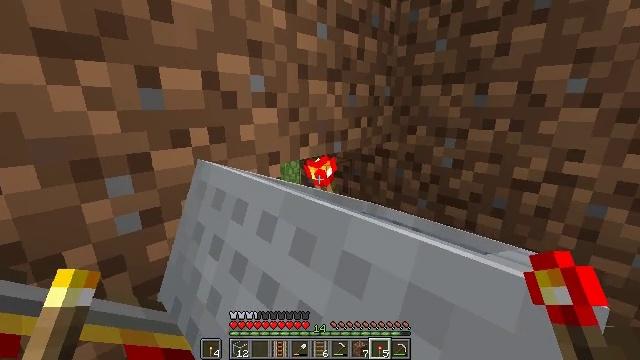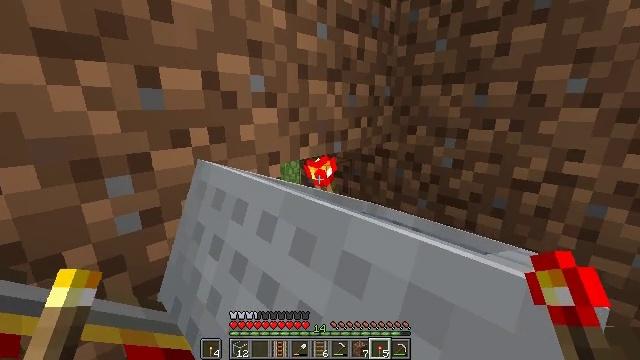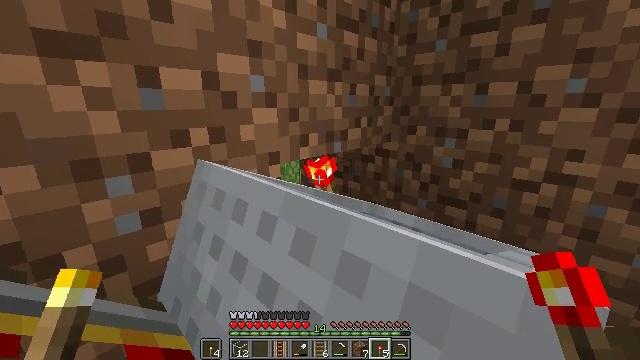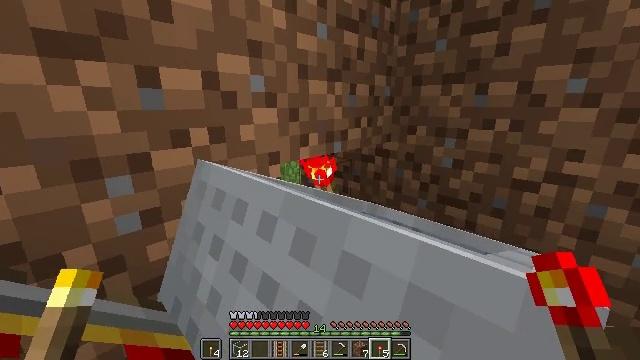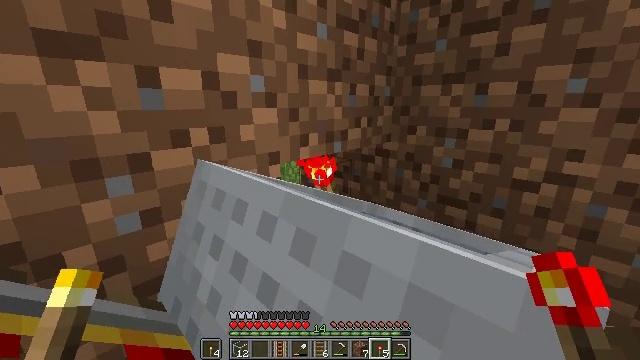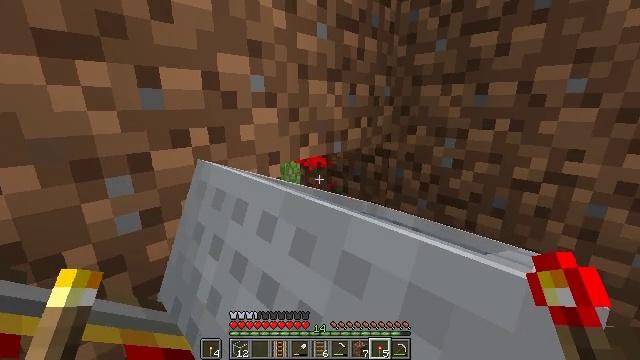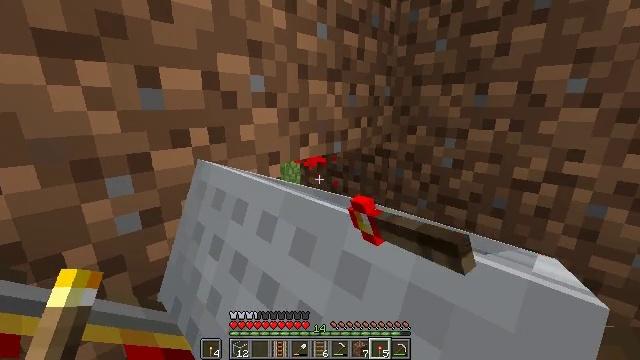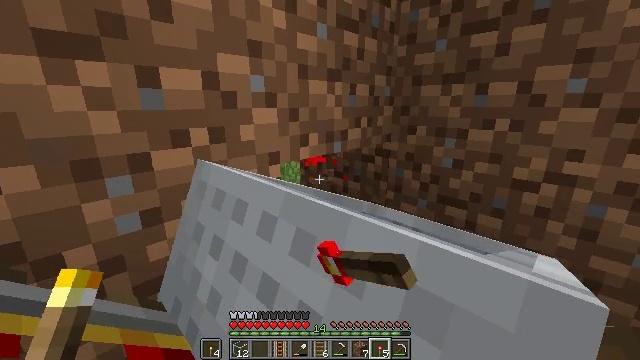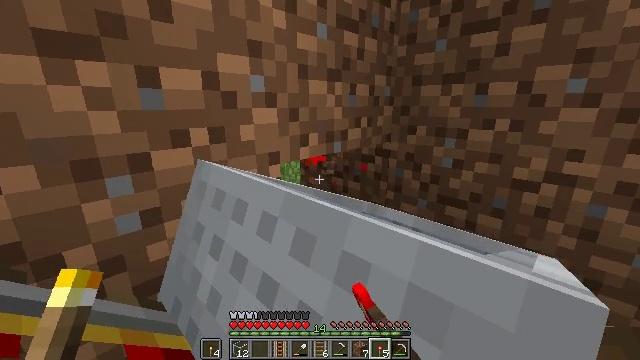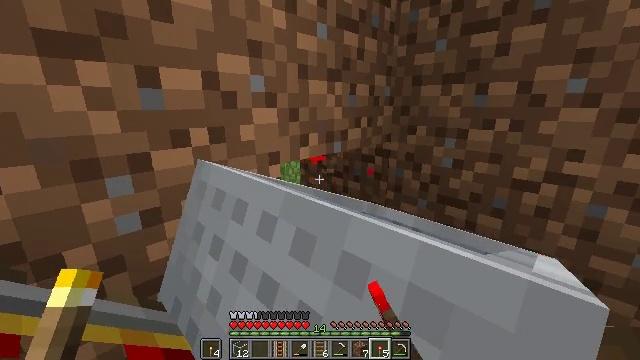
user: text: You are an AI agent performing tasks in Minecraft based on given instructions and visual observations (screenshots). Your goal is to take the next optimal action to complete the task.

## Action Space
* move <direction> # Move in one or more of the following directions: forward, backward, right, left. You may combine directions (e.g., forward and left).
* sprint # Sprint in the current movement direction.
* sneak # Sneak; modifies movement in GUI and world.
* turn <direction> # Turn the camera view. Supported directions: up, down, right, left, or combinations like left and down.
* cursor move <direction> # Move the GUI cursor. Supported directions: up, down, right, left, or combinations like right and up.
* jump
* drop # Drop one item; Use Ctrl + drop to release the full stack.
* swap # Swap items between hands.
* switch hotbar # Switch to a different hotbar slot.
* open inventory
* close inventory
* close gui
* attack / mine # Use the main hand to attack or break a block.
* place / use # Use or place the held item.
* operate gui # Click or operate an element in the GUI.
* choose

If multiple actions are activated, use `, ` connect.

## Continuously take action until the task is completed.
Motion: motion action
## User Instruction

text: Mine the redstone wall torch to retrieve it.
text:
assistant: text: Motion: sneak
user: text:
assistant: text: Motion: sneak
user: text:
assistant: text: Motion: sneak
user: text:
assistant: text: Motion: sneak
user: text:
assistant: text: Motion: sneak, attack / mine
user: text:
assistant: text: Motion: sneak, attack / mine
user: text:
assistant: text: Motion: sneak, attack / mine
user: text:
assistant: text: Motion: sneak
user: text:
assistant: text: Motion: sneak
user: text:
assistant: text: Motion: sneak